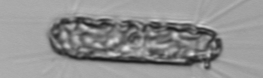
Label: Corethron_hystrix